This grayscale texture is a bearing vibration snapshot reshaped row-by-row into a square image. Classify the bearing condition as one of: normal, inner_race, outer_race, ball.
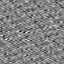
Answer: outer_race